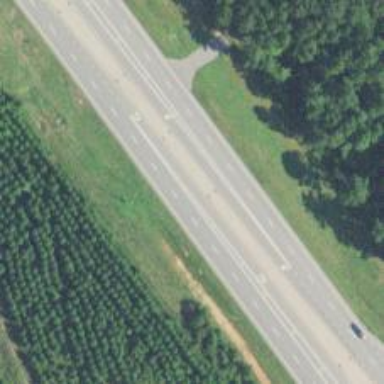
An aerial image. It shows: Trunk link highway.